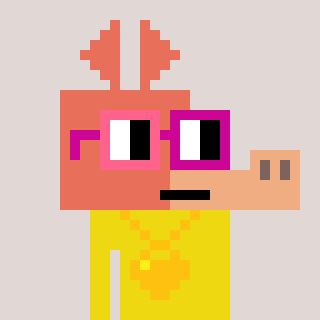
a pixel art character with square pink and red glasses, a aardvark-shaped head and a yellow-colored body on a warm background